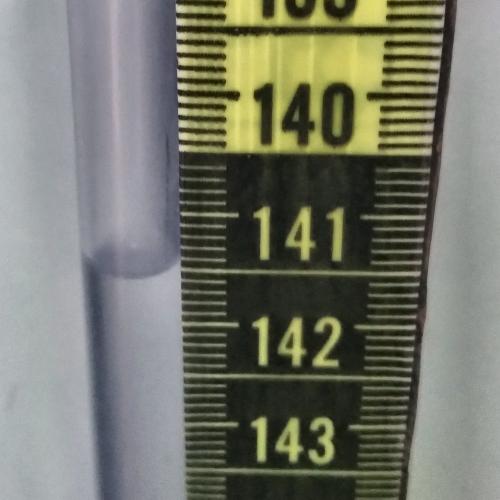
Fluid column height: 141.5 cm